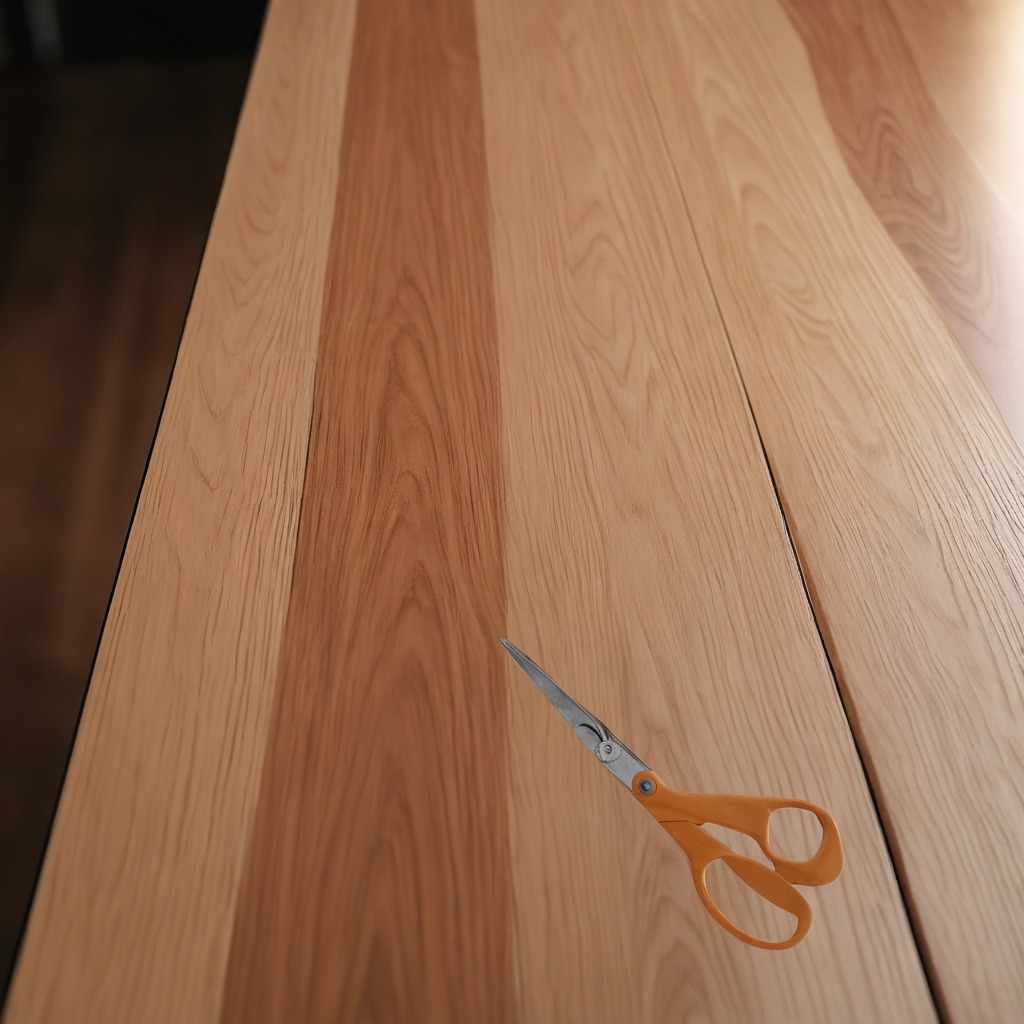
A scissor lies on the wooden table.